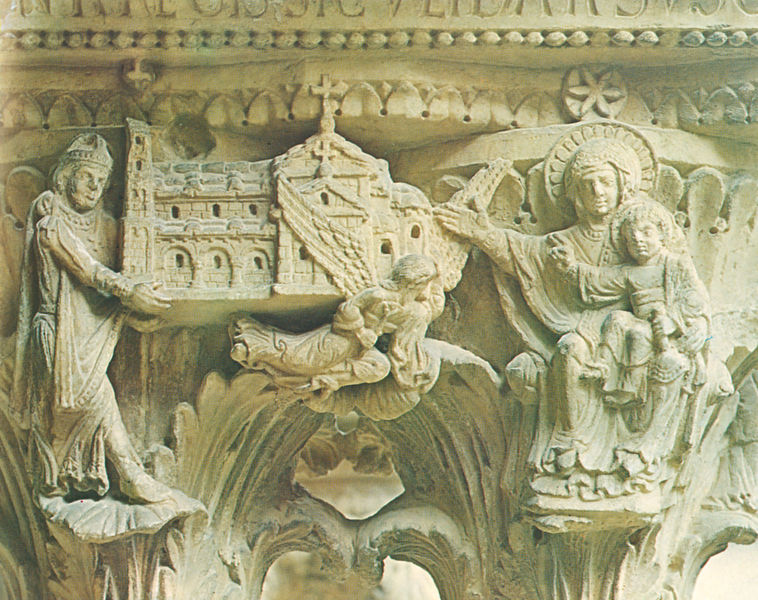
Titel: Kathedrale von Monreale; Dom von Monreale; Kathedralenkloster
Standort: Monreale (EU - I - Sizilien)
Schlagwörter: blätter, flügel, mann, sitzen, blume, fenster, frau, geste, marmor, säule, säulen, gebäude, architektur, falten, stehen, stein, kirche, mantel, kind, blatt, krone, fliegen, turm, engel, putte, skulptur, relief, schrift, modell, mauer, könig, thron, detail, inschrift, plastik, kreuz, stern, kapitelle, kapitell, heiligenschein, kreuze, glocke, nimbus, christus, jesus, segen, segnung, heiliger, heilige, heilig, maria, korinthisch, madonna, jerusalem, bauplastik, arkantus, akanthusblätter, latein, jesuskind, stifter, heiligenscheine, muttergottes, perlenstab, patron, engelsflügel, arkantusblatt, himmlisches jerusalem, hieligenschein, korintisches kapitell, korintisches, architekturdekor, kirchenpatron, architekturdeork, arkantusy, stein sandstein